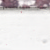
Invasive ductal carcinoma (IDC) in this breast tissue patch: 0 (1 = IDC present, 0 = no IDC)